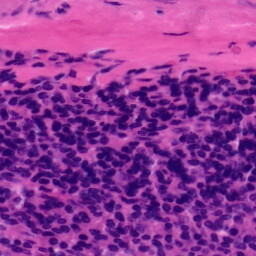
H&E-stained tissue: Tonsil